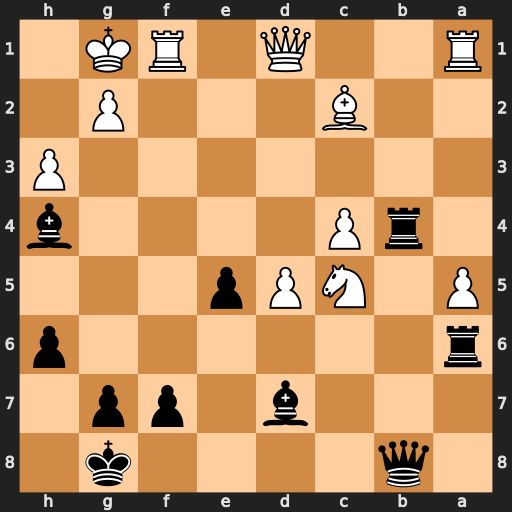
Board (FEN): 1q4k1/3b1pp1/r6p/P1NPp3/1rP4b/7P/2B3P1/R2Q1RK1
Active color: b
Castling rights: -
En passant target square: -
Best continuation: Qa7 Kh1 Qxc5